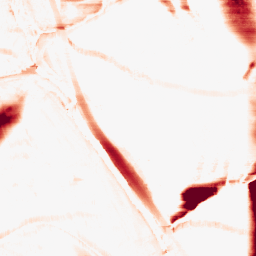
Category: morphological
Decomposition family: morphological_rect
Decomposition parameters: operation: opening
width: 50
height: 10
Upsampling method: sinc_blackman
Upsampling parameters: scale: 4
kernel_size: 16
Upsampling scale: 4